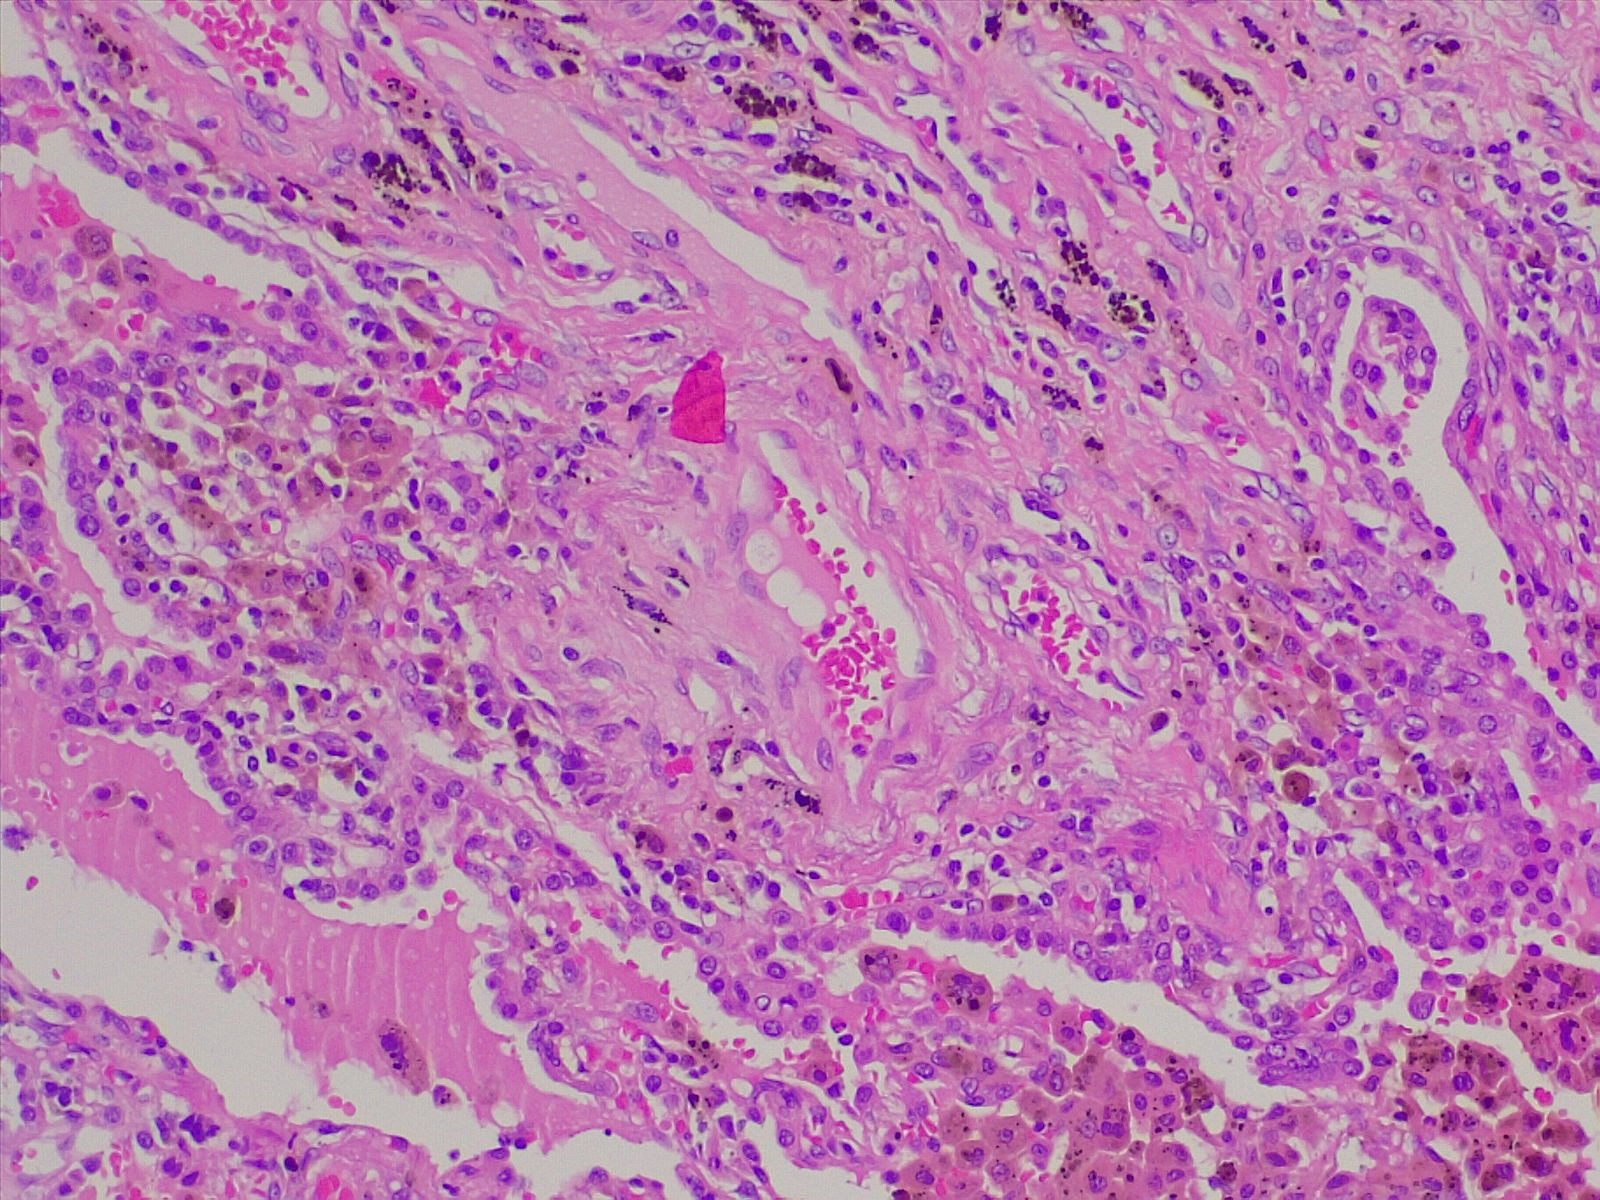
Label: normal lung tissue